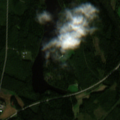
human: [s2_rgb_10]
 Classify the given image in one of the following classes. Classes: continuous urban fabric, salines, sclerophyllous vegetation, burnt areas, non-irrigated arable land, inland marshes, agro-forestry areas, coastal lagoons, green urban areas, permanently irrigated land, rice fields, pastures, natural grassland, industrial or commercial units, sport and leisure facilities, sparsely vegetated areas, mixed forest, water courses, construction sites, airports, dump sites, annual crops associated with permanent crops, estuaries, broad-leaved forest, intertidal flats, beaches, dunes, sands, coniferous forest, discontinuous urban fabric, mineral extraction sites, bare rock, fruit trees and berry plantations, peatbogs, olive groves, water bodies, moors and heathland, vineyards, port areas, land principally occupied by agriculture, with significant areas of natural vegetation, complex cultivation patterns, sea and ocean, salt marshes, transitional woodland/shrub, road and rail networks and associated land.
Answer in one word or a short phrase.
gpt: land principally occupied by agriculture, with significant areas of natural vegetation, mixed forest, transitional woodland/shrub, water bodies